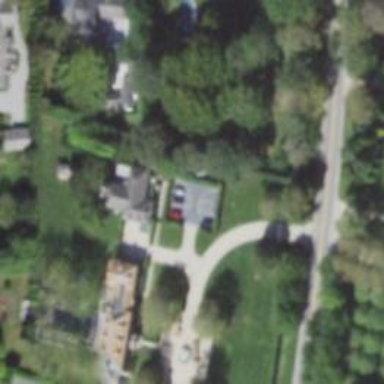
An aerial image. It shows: Driveway.